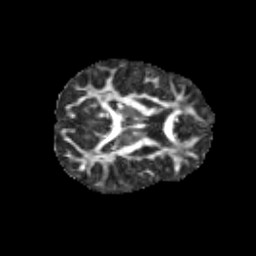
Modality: FA
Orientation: axial
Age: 10
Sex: male
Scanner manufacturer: siemens
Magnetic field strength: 3 T
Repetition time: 3.8 s
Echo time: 0.07 s